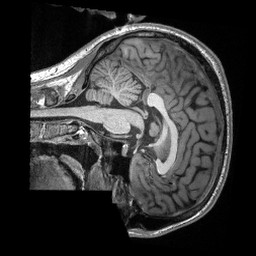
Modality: T1w
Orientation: sagittal
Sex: male